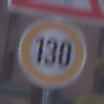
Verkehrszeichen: Geschwindigkeit130
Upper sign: KurveLinks
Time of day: SunriseSunset
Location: Outdoor (Urban)
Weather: Clear
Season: NotSpecified
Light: Natural